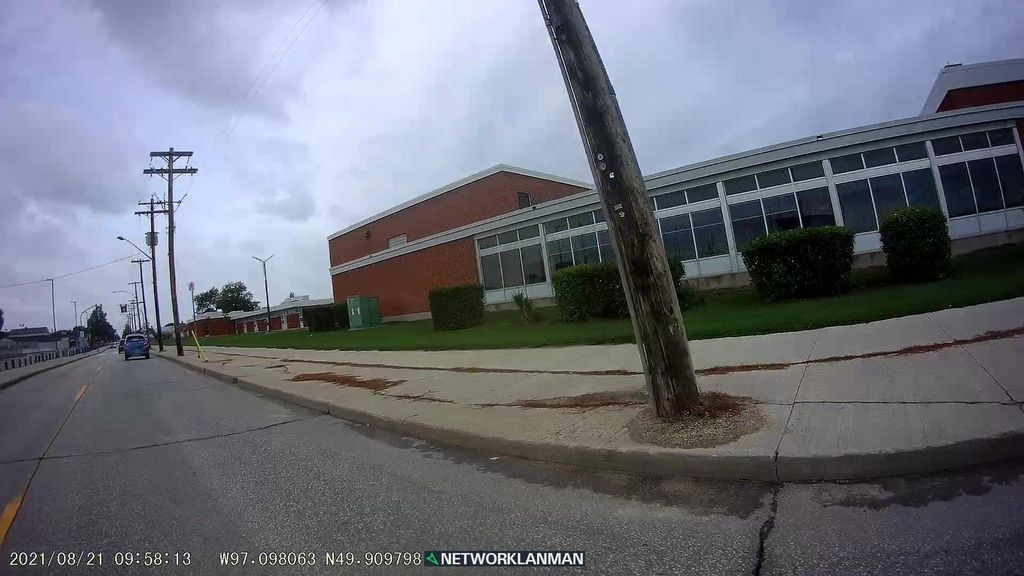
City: winnipeg